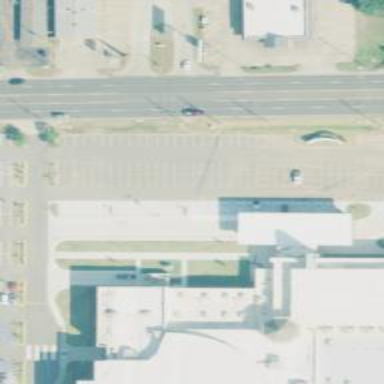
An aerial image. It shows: Parking area with asphalt surface.